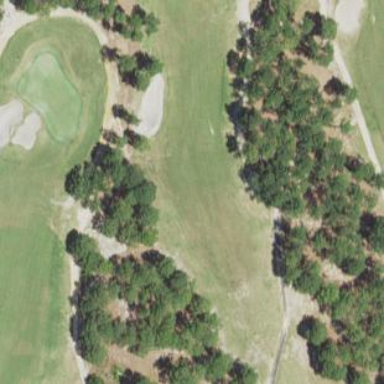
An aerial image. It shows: Golf fairway in the image.